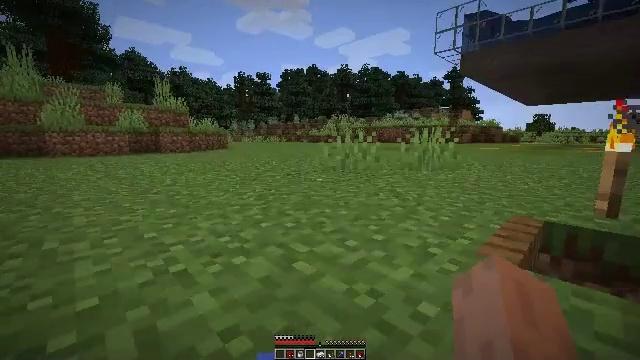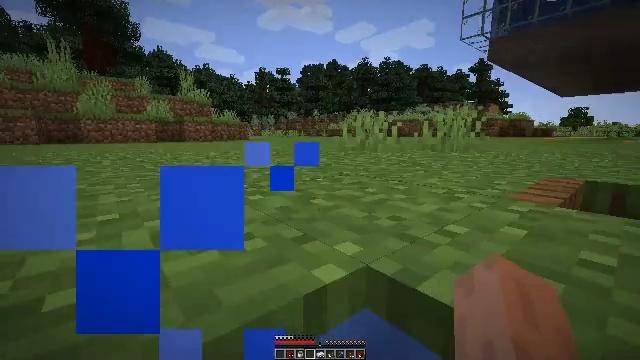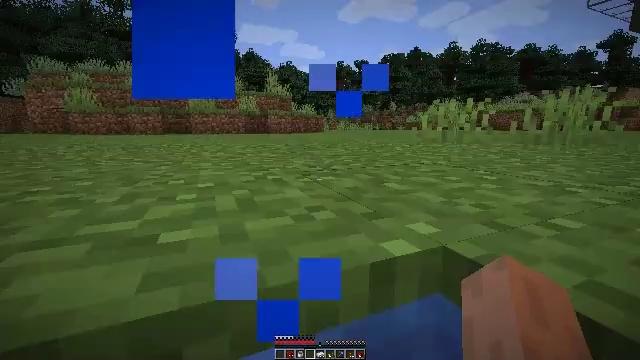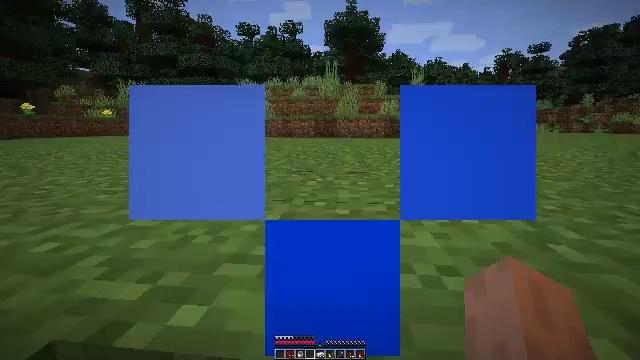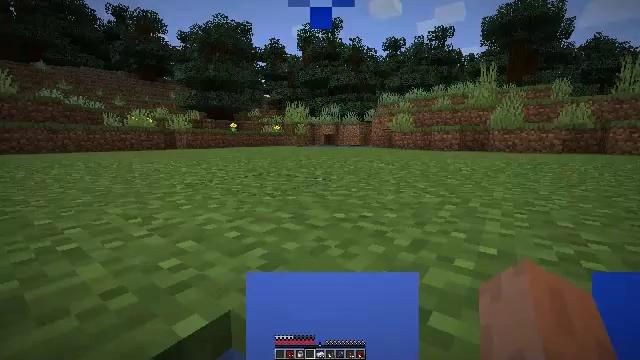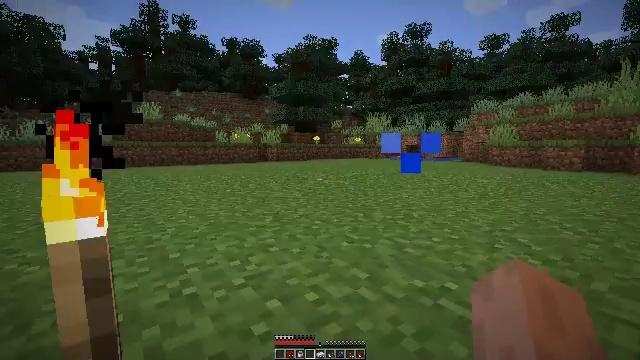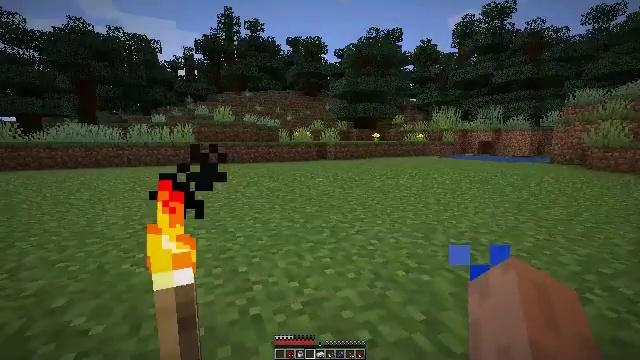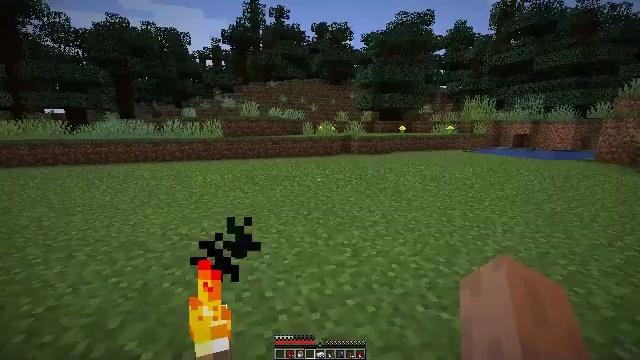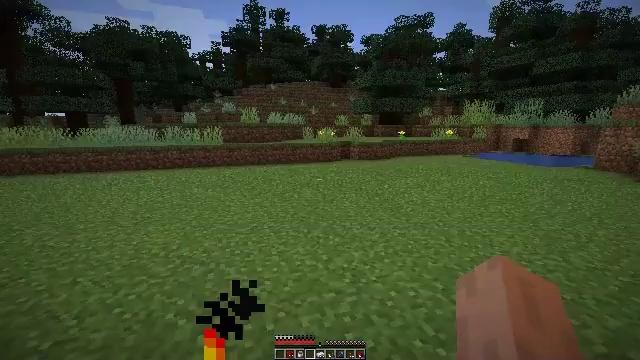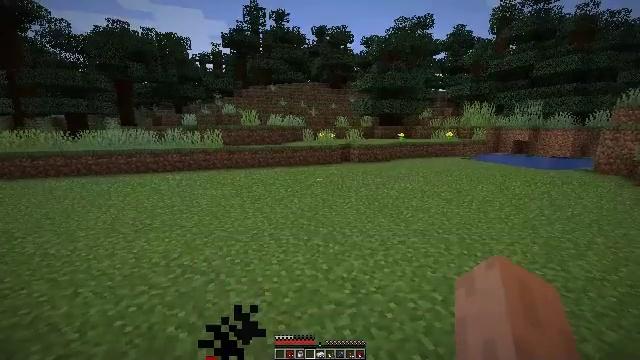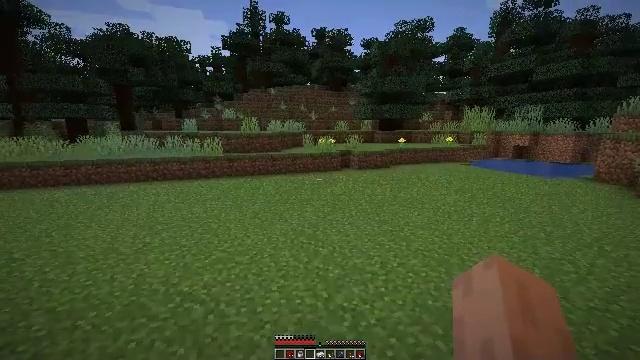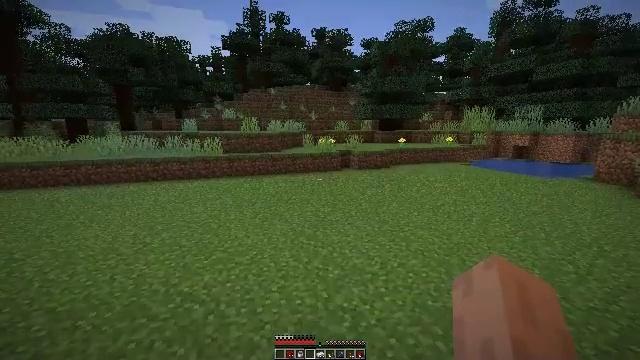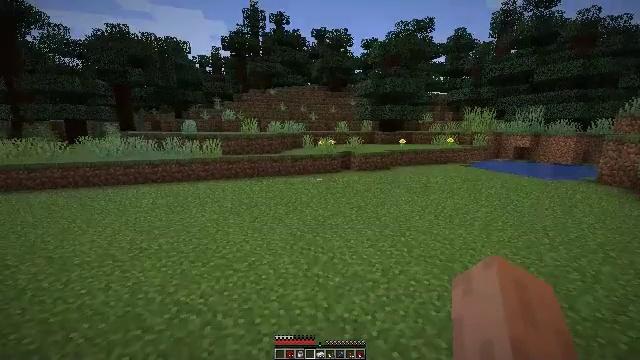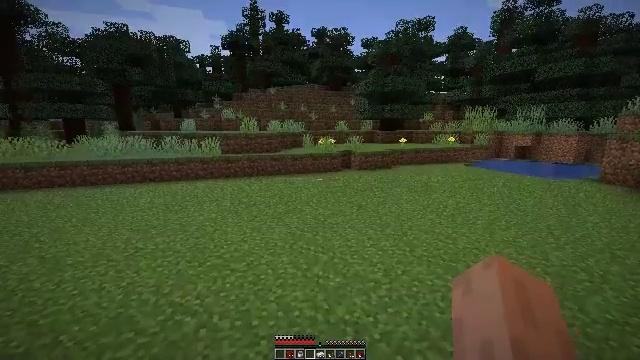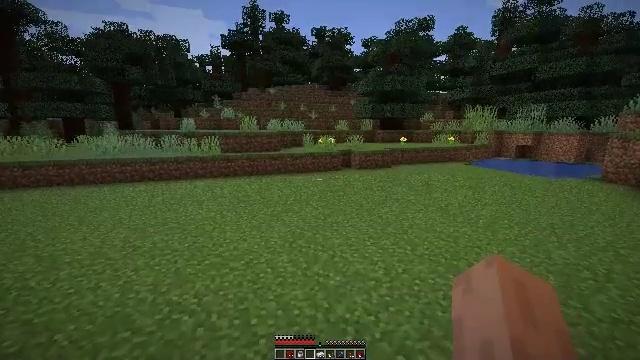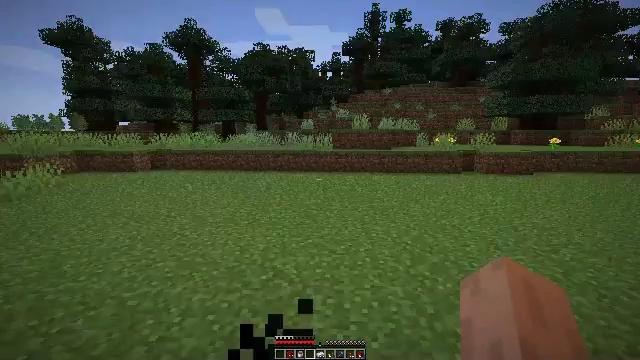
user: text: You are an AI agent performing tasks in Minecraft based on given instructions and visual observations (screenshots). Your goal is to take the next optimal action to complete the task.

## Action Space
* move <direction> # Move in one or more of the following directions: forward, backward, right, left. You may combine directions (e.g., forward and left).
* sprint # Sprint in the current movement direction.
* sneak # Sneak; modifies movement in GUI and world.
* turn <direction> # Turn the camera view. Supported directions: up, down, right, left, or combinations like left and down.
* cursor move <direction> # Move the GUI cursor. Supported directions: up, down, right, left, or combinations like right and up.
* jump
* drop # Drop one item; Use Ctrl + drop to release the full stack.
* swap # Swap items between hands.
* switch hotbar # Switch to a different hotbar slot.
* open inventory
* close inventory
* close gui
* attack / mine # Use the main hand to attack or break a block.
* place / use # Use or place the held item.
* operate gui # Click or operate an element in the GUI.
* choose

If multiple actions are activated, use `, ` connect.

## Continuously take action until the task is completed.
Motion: motion action
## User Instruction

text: Remove an iron ingot from the inventory.
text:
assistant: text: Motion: turn left
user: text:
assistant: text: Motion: turn left and down
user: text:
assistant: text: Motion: turn left
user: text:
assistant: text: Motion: turn left and up
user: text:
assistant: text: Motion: turn left and up
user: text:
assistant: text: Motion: turn left and down
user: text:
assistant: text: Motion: turn left and down
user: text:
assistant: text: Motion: move forward
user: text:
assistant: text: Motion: move forward
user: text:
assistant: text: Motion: move forward
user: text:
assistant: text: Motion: move forward
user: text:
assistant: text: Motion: move forward
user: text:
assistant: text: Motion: move forward, jump
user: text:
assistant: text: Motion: move forward, jump
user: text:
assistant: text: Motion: move forward, turn left, jump
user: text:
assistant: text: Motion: move forward, turn left, jump
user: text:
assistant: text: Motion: move forward, turn left, jump
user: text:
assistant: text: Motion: move forward, turn left
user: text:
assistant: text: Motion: move forward, turn left
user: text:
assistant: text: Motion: move forward, turn left and down
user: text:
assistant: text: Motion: move forward
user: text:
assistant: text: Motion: move forward
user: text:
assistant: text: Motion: move forward
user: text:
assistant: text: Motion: move forward
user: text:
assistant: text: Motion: move forward
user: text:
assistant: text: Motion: move forward
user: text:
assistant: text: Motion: move forward, turn up
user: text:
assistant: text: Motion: move forward, turn left and up
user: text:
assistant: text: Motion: move forward, sprint, turn left and up
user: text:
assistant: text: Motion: move forward, sprint, turn left and up